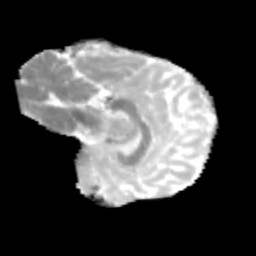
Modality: MD
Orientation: sagittal
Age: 13
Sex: male
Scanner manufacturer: siemens
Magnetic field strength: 3 T
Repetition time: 3.8 s
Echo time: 0.07 s